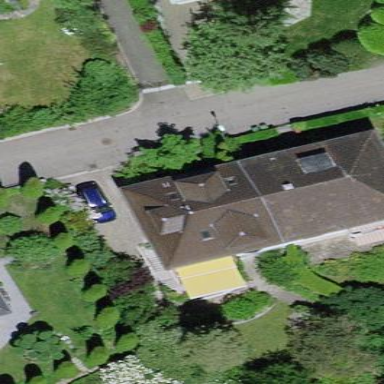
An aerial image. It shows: Hipped roof house.